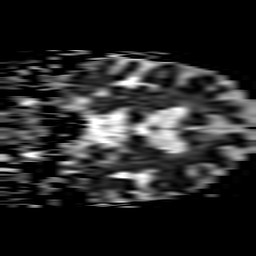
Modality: ADC
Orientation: coronal
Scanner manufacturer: philips
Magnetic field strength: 3 T
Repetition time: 3.336 s
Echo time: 0.076 s